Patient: sex M, age 68
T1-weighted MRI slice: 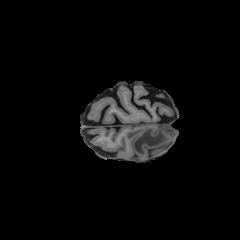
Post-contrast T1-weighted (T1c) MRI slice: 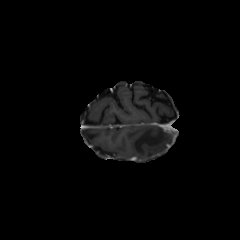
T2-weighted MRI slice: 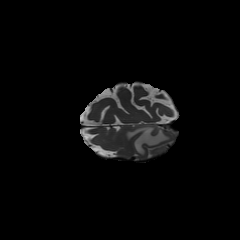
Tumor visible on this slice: yes
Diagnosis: Glioblastoma, IDH-wildtype
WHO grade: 4